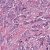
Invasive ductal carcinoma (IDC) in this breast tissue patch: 1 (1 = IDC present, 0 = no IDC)